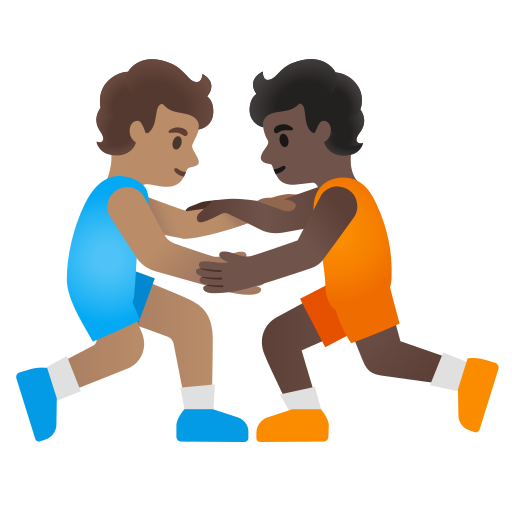
Emoji: 🧑🏽‍🫯‍🧑🏿